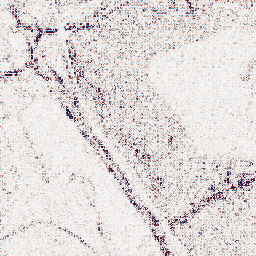
Category: wavelet
Decomposition family: wavelet_biorthogonal
Decomposition parameters: wavelet: bior3.5
level: 1
Upsampling method: cubic_mitchell
Upsampling parameters: scale: 8
Upsampling scale: 8